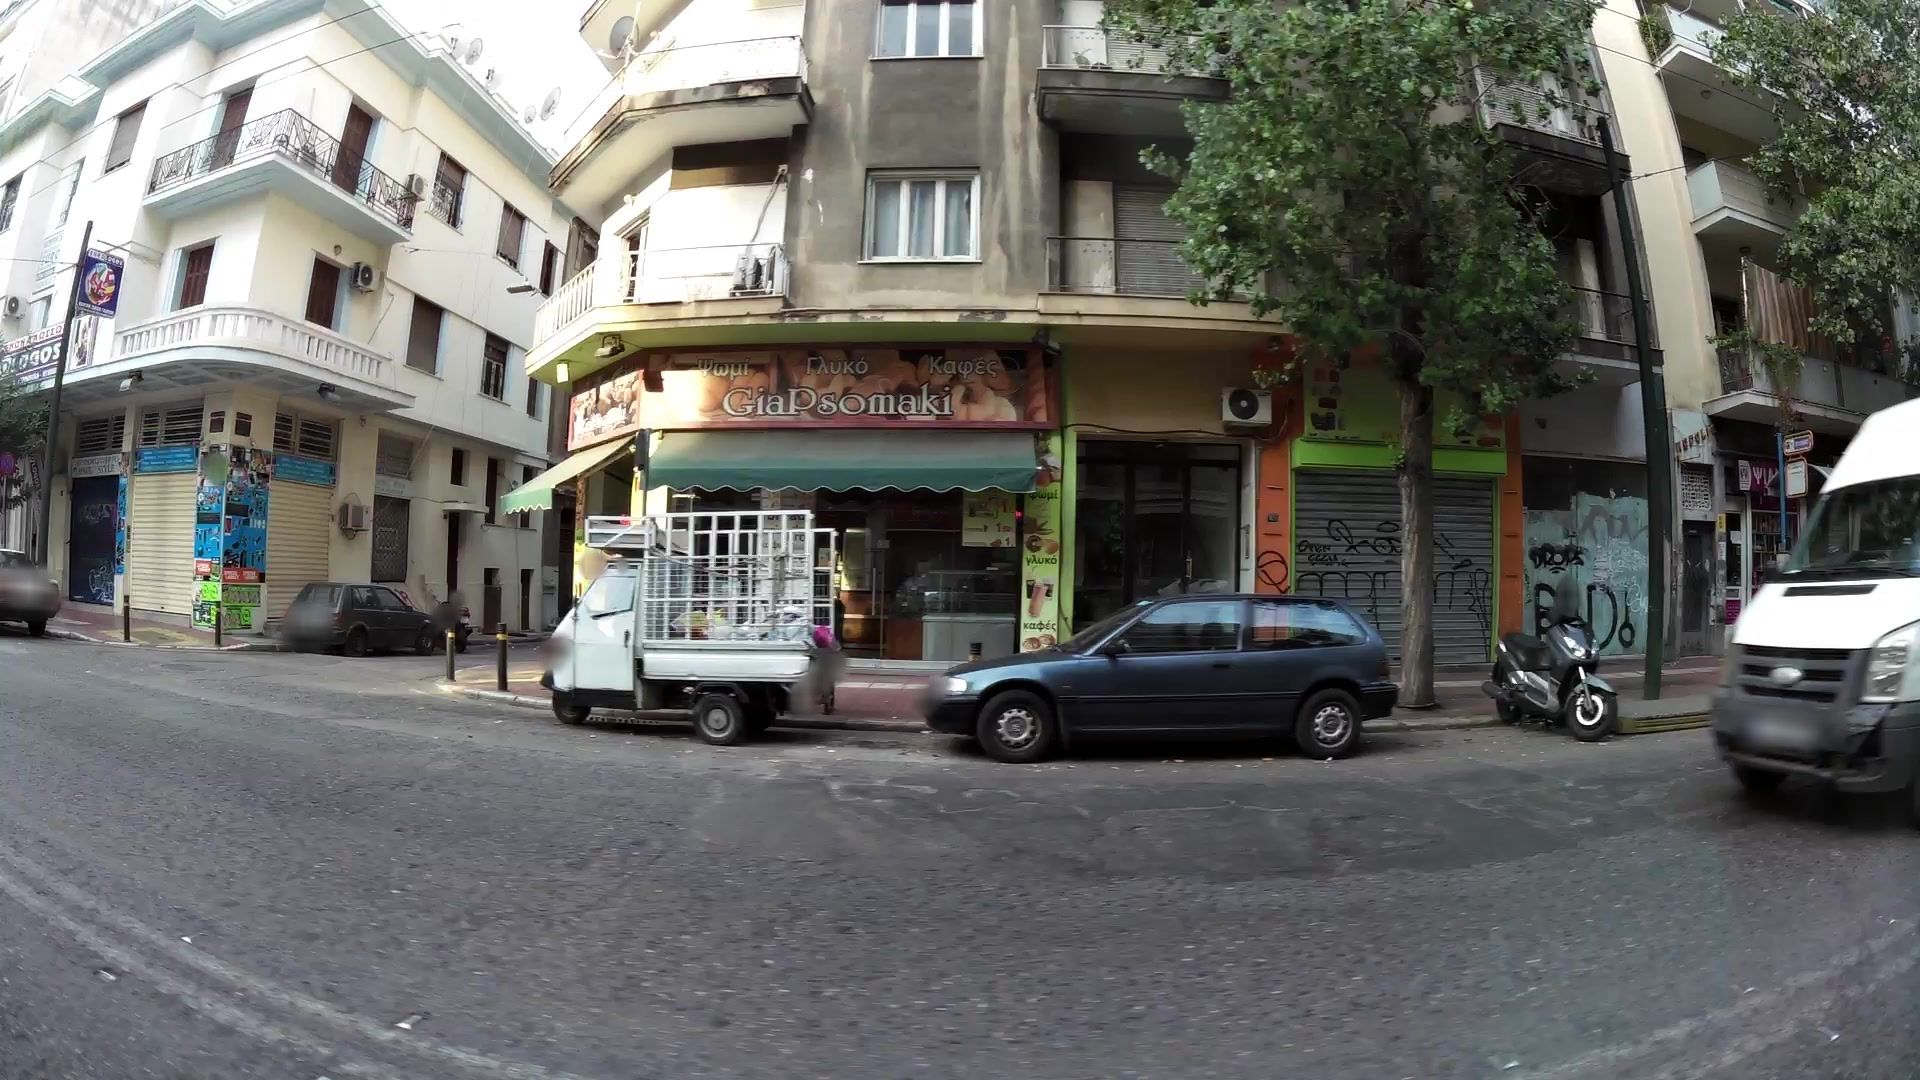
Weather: clear
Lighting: day
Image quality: good
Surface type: driving surface
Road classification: footway
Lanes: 2
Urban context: urban centre
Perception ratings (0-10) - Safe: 7, Lively: 7.13, Beautiful: 2.22, Boring: 0.31, Depressing: 6.55, Wealthy: 6.4